Field crop: tomato
Growth stage: 1
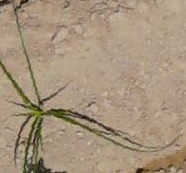
Species: cyperus